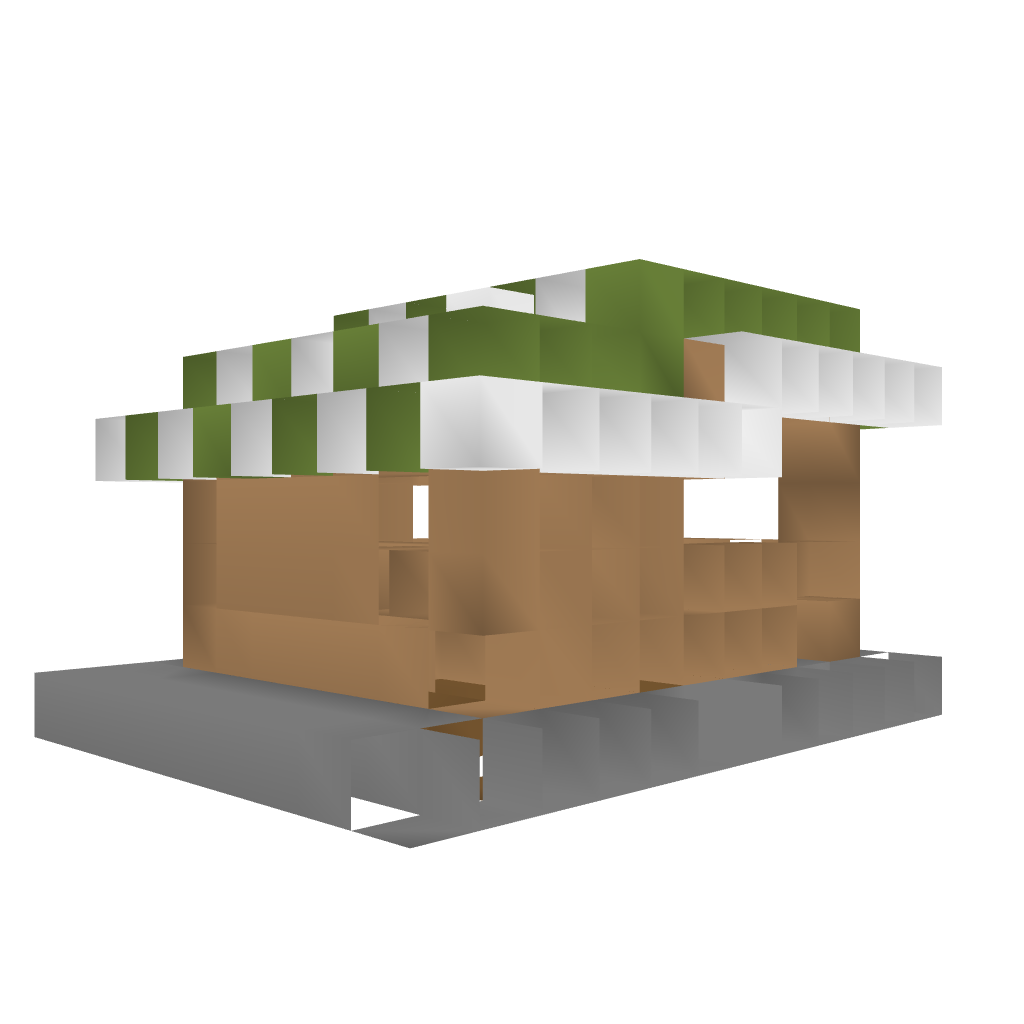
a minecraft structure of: Carnival Games #1 (Knock Down the Bottles) bad low quality